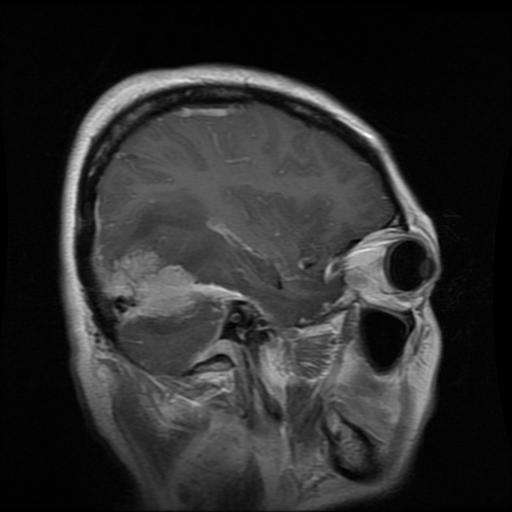
Label: meningioma